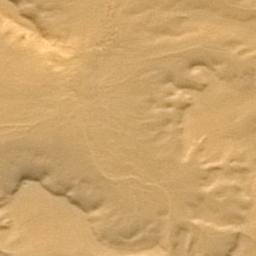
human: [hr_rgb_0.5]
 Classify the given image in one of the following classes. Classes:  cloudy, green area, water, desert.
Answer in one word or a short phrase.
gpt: desert